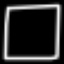
Label: square